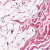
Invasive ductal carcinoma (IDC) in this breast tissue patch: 0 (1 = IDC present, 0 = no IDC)